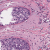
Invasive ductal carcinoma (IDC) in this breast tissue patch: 1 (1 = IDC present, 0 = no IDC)